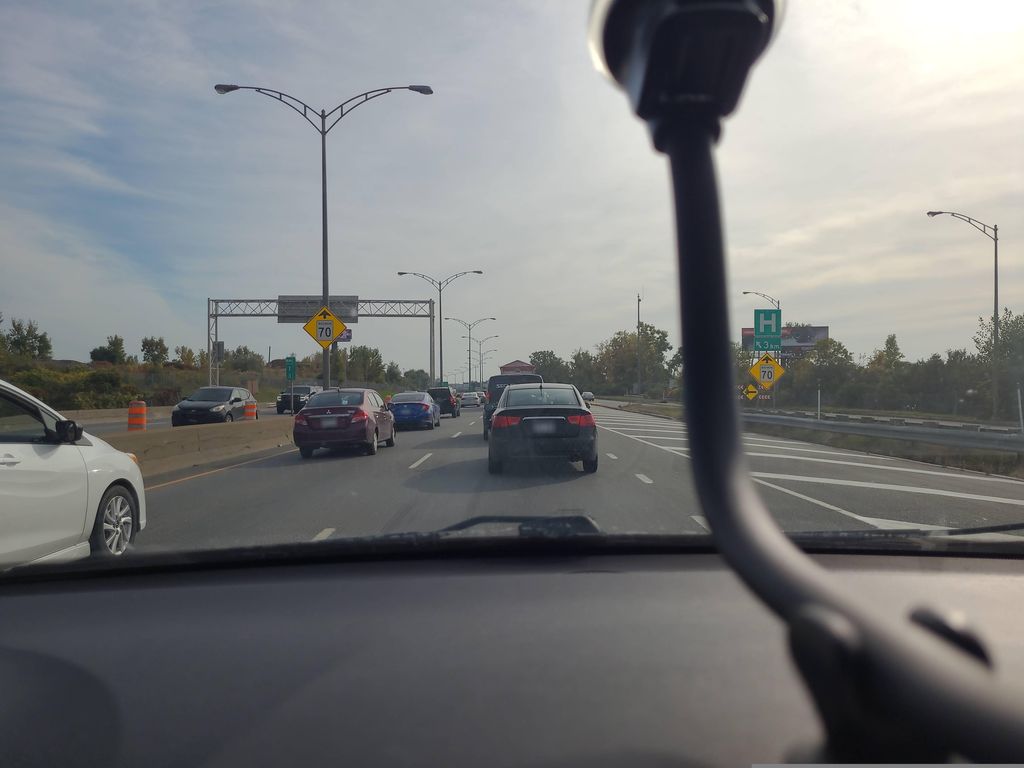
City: montreal